Interaction volume radius: 5 \u00c5
Interaction volume height: 10 \u00c5
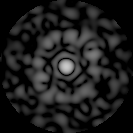
Disorder parameter: 0.8423